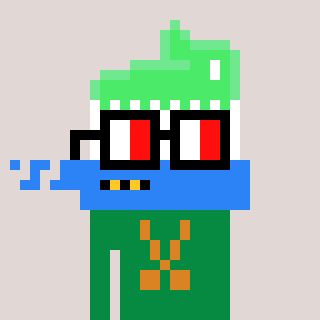
a pixel art character with square glasses with black frames and red eyes, a toothbrush-shaped head and a green-colored body on a warm background